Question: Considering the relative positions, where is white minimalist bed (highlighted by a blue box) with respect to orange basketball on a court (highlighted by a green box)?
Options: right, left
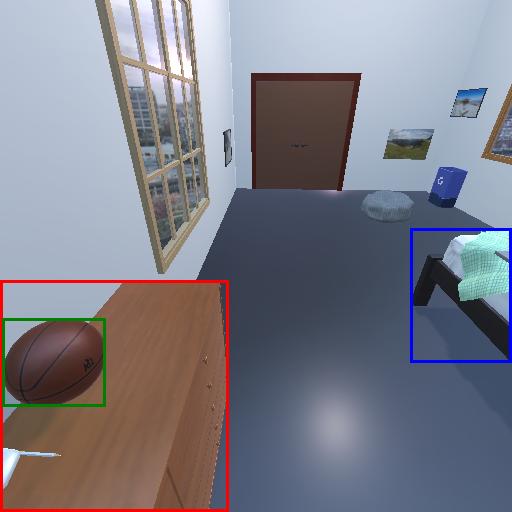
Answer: right